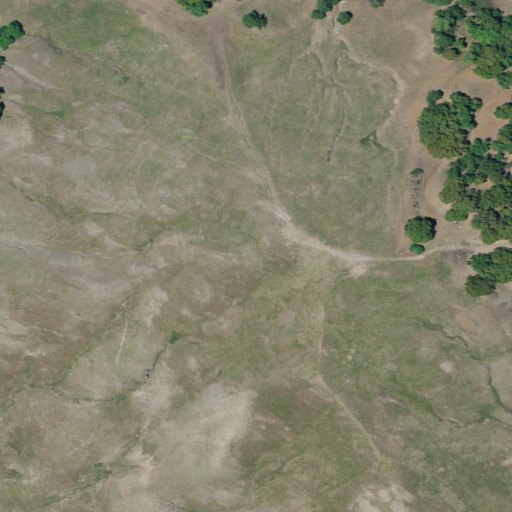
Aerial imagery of mountain in California named Bald Mountain containing shrub, grassland, and mixed forest